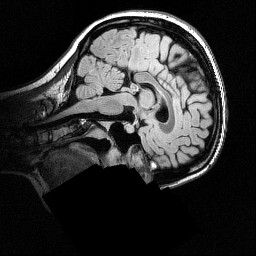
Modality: FLAIR
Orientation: sagittal
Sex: female
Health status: ill
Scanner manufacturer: siemens
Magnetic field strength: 3 T
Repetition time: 7 s
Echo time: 0.372 s